Question: I have a UITabBarController and I have set up its delegate method 'didSelectViewController', as I am interested in the index of the tab that is being selected.
However, I noticed that the 'didSelectViewController' method doesn't get called when the user is in the "More" section (when there are more tabs than can be shown in the tabbar):

Is there a way for me to get notified of the items the user selects from the table that is being automatically created?
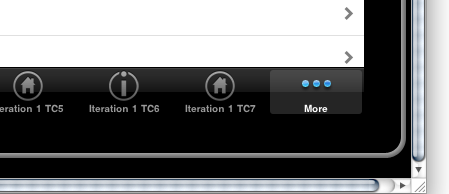
Answer: I found what I needed in <URL>.
Basically you set up a 'UITabBarControllerDelegate' a 'UINavigationControllerDelegate' for the navigation controller that is displayed inside the More tab. After that you detect if the user touched one of the visible tabs, or the "More" tab.
EDIT
Also, to directly manipulate the table that is visible within the "More" navigation controller, you can set up a "man-in-the-middle" table view delegate, that intercepts the calls to the original delegate. See code from inside 'didSelectViewController' below:
'''
if (viewController == tabBarController.moreNavigationController && tabBarController.moreNavigationController.delegate == nil) {
// here we replace the "More" tab table delegate with our own implementation
// this allows us to replace viewControllers seamlessly
UITableView *view = (UITableView *)self.tabBarController.moreNavigationController.topViewController.view;
self.originalDelegate = view.delegate;
view.delegate = self;
}
'''
After that, you are free to do whatever you like inside the delegate methods, as long as you call the same methods in the other delegate (I actually checked to which methods the original delegate responds, and the only delegate method that is implemented is the 'didSelectRow:forIndexPath:'). See an example below:
'''
- (void)tableView:(UITableView *)tableView didSelectRowAtIndexPath:(NSIndexPath *)indexPath {
// this is the delegate for the "More" tab table
// it intercepts any touches and replaces the selected view controller if needed
// then, it calls the original delegate to preserve the behavior of the "More" tab
// do whatever here
// and call the original delegate afterwards
[self.originalDelegate tableView: tableView didSelectRowAtIndexPath: indexPath];
}
'''